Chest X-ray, PA view. Patient: 19 years old, sex M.
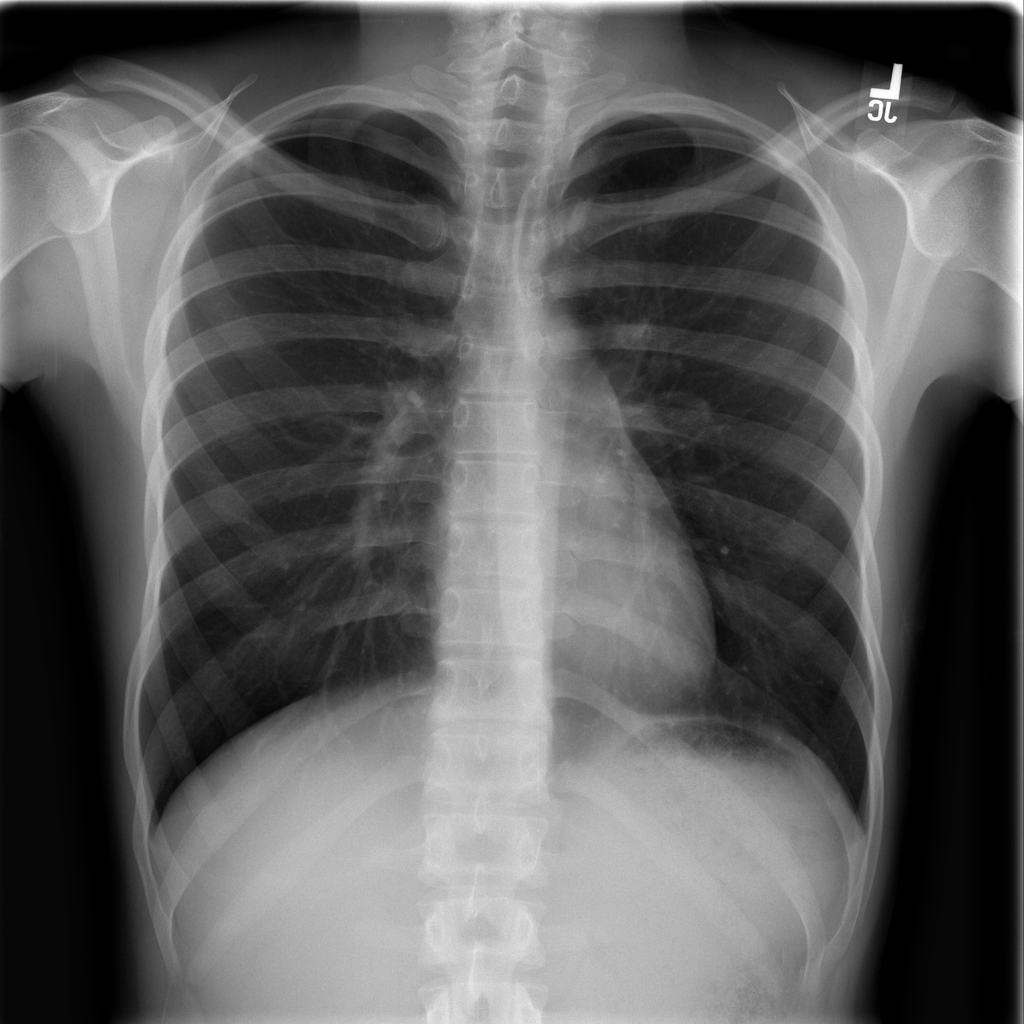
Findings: No Finding